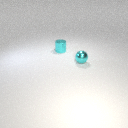
small cyan metal sphere in front of small cyan metal cylinder